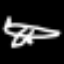
Label: airplane